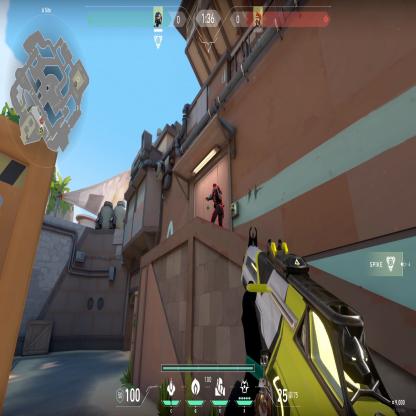
Label: enemy